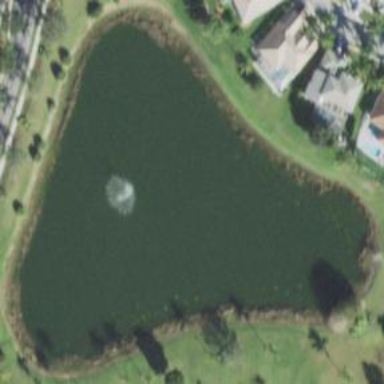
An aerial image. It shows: Serene pond surrounded by nature.